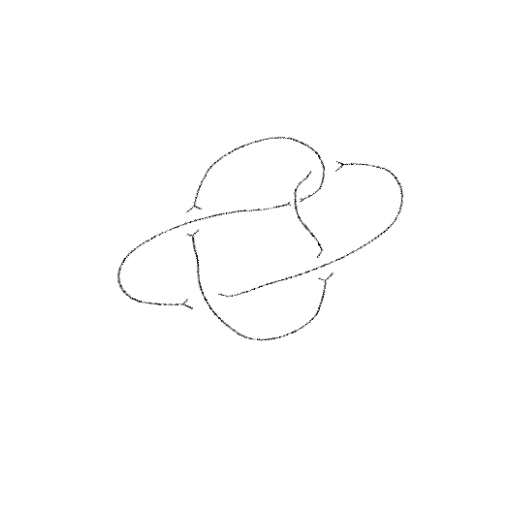
Crossing number: 5